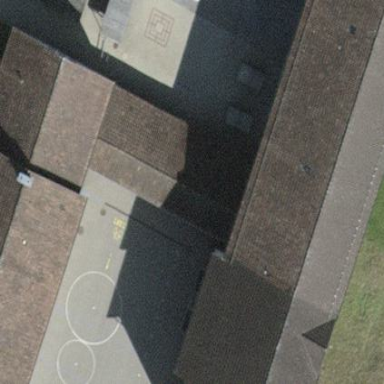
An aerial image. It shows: Primary school building.